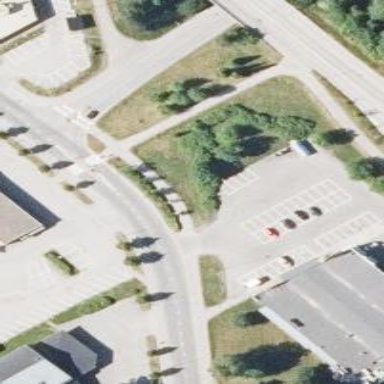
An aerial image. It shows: Asphalt cycle track.